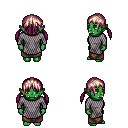
a pixel art fantasy rpg character, female body template, orc, green skin, chain mail, robe skirt, white blonde twin-tailed hairstyle, four views (front, back, left, right), 2x2 character sprite sheet, small pixel art, hard edges, no anti-aliasing